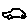
Label: car